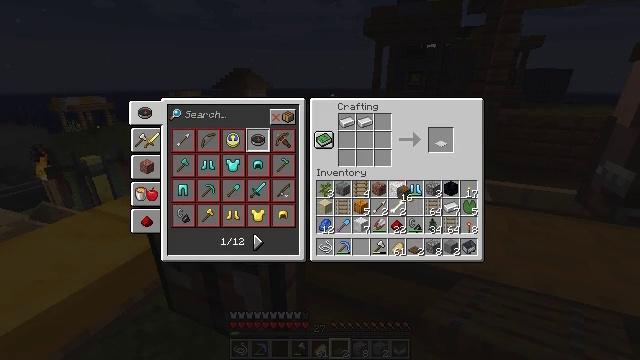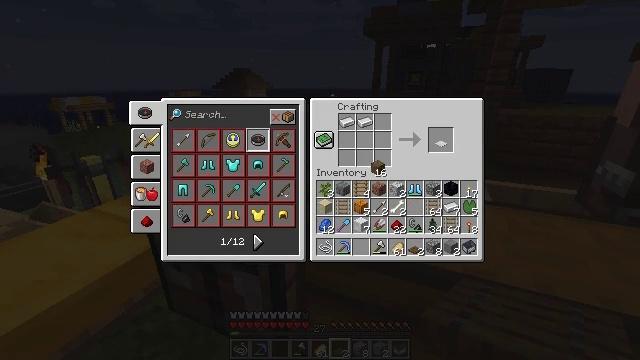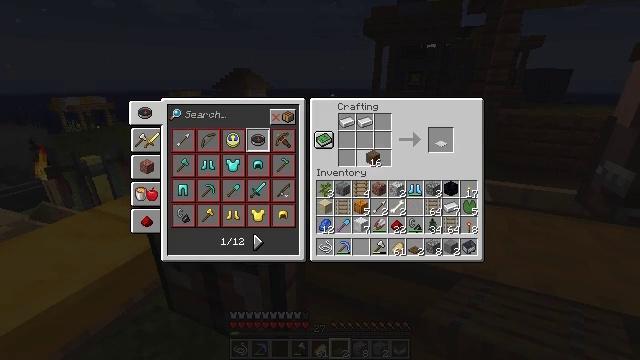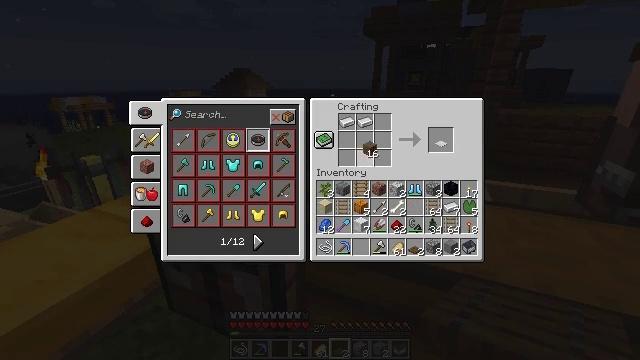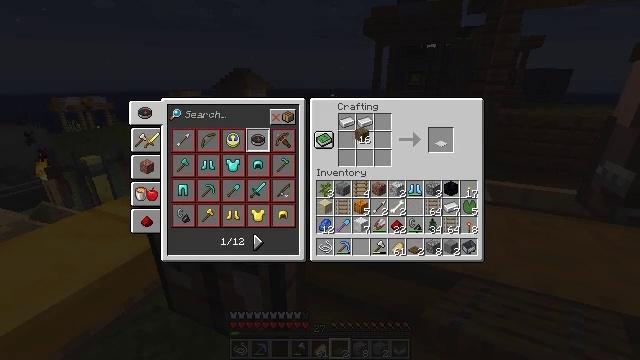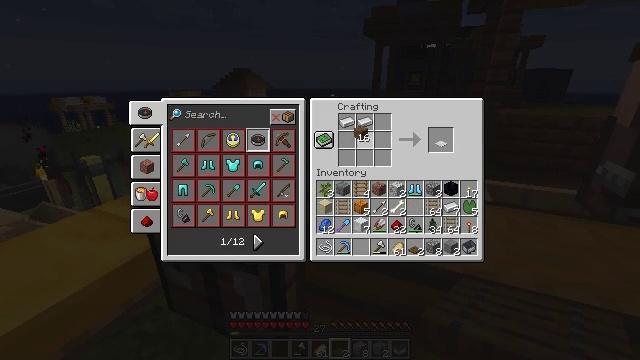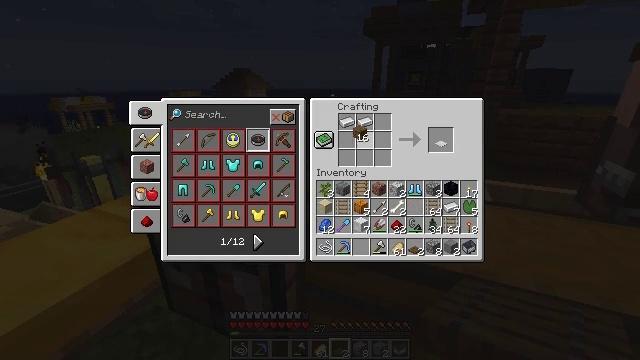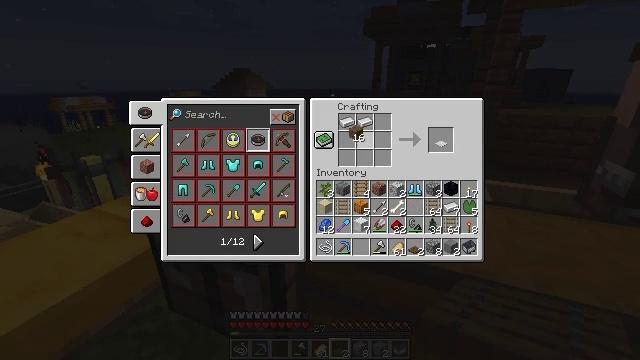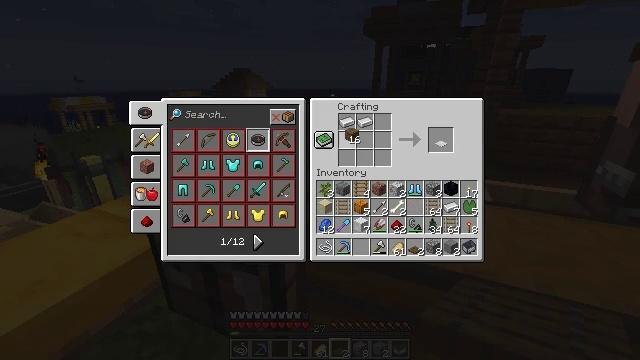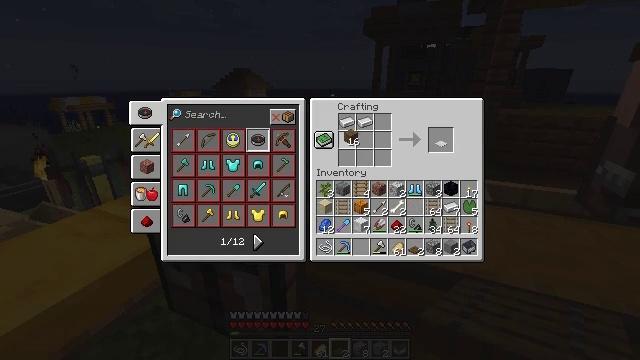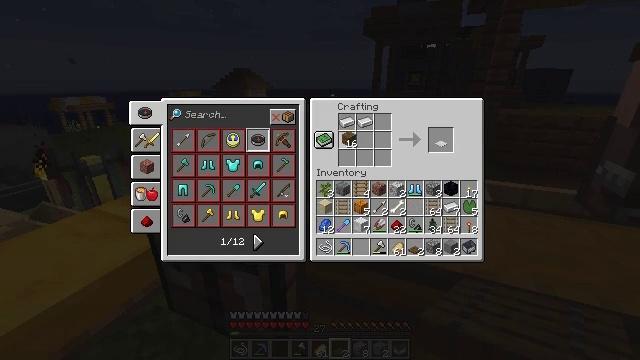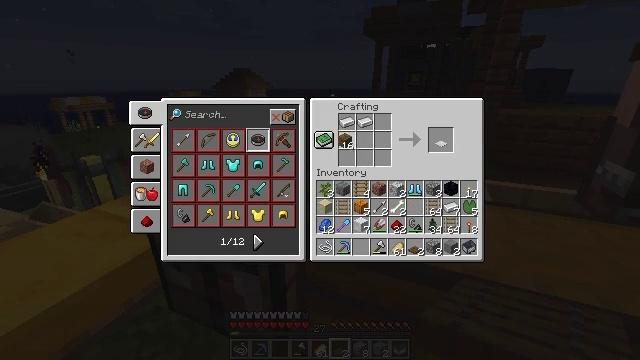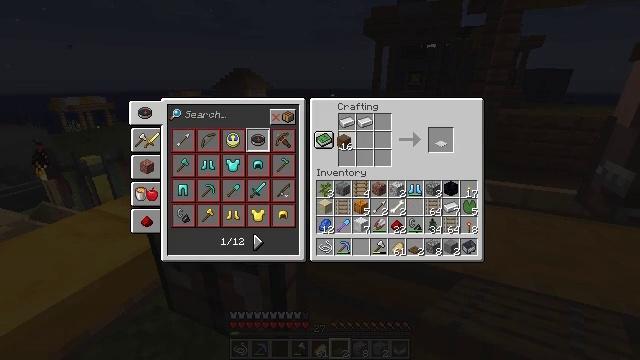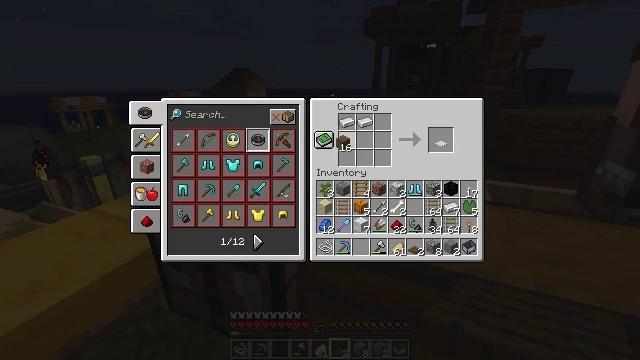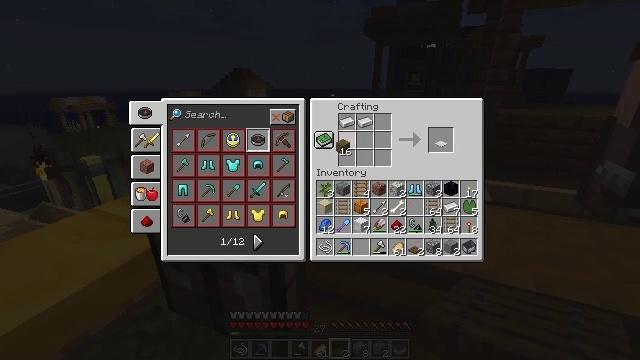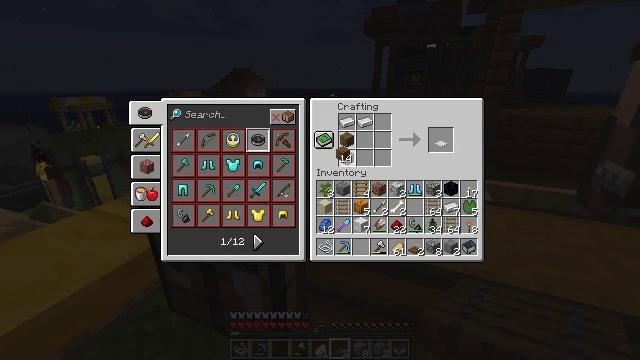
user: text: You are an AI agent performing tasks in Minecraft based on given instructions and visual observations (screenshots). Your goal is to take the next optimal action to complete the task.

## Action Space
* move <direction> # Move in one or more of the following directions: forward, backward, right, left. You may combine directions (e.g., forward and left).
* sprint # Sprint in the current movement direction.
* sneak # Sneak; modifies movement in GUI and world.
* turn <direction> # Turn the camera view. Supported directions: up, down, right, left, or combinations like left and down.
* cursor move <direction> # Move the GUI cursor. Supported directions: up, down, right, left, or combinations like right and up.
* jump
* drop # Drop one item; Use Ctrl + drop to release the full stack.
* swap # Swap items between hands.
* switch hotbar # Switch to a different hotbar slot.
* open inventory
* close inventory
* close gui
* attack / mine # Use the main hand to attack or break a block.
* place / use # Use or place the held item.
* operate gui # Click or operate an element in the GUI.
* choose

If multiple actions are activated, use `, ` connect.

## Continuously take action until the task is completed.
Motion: motion action
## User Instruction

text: Get a smithing table by crafting it.
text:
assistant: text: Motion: cursor move left and up
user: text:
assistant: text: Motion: cursor move up
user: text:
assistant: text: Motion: cursor move up
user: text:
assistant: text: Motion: cursor move left and up
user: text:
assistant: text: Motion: no_op
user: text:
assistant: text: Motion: no_op
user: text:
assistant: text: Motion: no_op
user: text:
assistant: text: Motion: no_op
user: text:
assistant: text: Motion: no_op
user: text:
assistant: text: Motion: no_op
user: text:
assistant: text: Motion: no_op
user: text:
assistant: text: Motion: no_op
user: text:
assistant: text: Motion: choose
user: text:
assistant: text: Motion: choose
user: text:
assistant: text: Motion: cursor move down, choose
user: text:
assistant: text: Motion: choose
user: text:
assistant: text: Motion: choose
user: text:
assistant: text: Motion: choose
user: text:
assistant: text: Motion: no_op
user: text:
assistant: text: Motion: cursor move right and up
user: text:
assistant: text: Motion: no_op
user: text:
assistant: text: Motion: no_op
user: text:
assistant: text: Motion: no_op
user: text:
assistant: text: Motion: choose
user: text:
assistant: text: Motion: choose
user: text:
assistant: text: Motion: cursor move down, choose
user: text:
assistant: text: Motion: choose
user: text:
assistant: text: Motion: choose
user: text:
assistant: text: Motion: choose
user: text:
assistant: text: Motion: choose